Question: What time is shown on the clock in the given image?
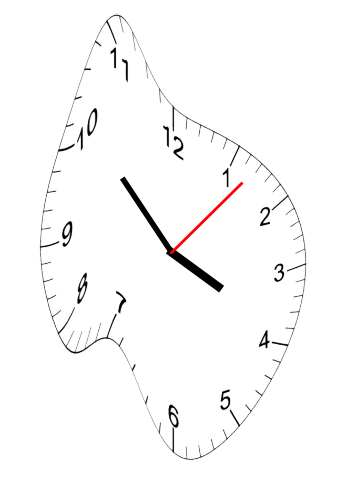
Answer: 03:52:07